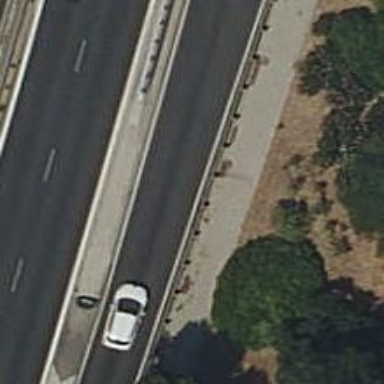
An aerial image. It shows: Guard rail as barrier.